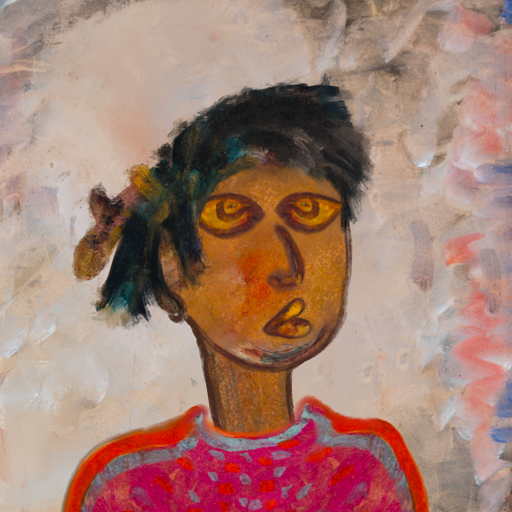
Background: Roy_Bahadur, Head And Neck Side: Pipe, Face Side: Comrade, Bust: Sisters, Hair Side: Pipe, Head Accessory: Blank, Second Necklace: Blank, Necklace: Blank, Baby: Blank